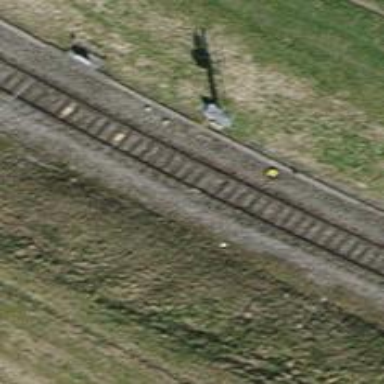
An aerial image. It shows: Railway signal.